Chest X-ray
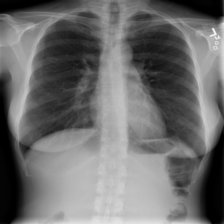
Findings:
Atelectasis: positive
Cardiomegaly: negative
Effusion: negative
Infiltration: negative
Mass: negative
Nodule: negative
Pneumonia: negative
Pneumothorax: negative
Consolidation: negative
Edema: negative
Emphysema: negative
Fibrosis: negative
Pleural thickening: negative
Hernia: negative